【题型】证明题　【知识点】立体几何　【难度】easy
如图所示，圆锥的底面半径为 4，高为 4，线段 $AB$ 为圆锥底面 $\odot O$ 的直径，点 $C$ 在线段 $AB$ 上，且 $BC=3CA$，点 $D$ 是以 $BC$ 为直径的圆上一动点．

(1) 当 $CD=CO$ 时，证明：平面 $PAD \perp$ 平面 $POD$；

(2) 当三棱锥 $P-BCD$ 的体积最大时，求 $PB$ 与平面 $PAD$ 所成角的正弦值.
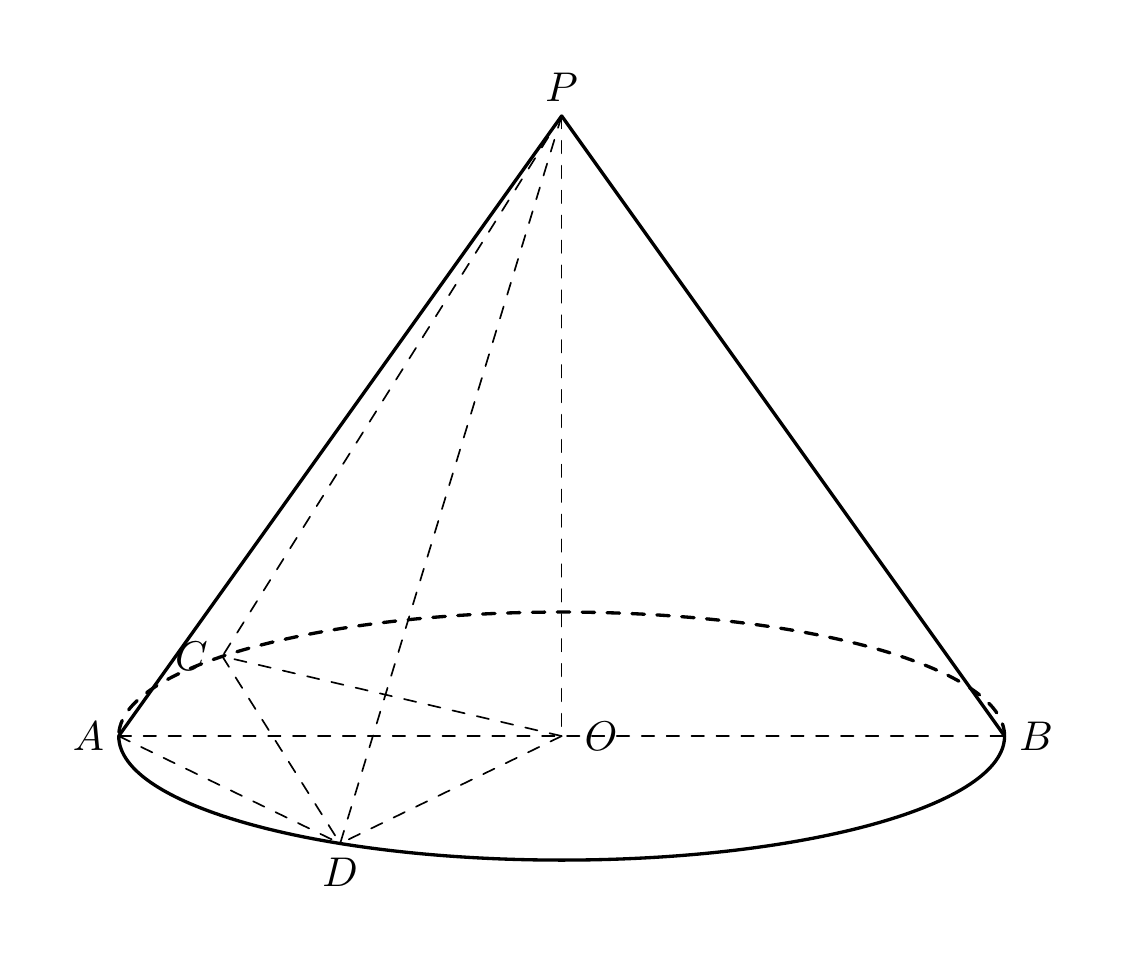
【解答】
【答案】(1)证明见解析

(2) $\frac{3\sqrt{86}}{43}$

【分析】(1) 由 $PO$ 垂直于圆锥的底面，所以 $PO \perp AD$，再由 $CD=CO$，得到 $AD \perp OD$，利用线面垂直的判定定理，证得 $AD \perp$ 平面 $POD$，进而证得平面 $PAD \perp$ 平面 $POD$．

(2) 当三棱锥 $P-BCD$ 的体积最大时，得到 $D$ 为弧 $BC$ 的中点，以 $O$ 为原点，建立空间直角坐标系，求得平面 $PAD$ 的一个法向量 $\vec{n}$ 和向量 $\overrightarrow{PB}$，结合向量的夹角公式，即可求解.

【详解】(1) 因为 $PO$ 垂直于圆锥的底面，所以 $PO \perp AD$，
当 $CD=CO$ 时，$CD=OC=AC$，所以 $AD \perp OD$，
又因为 $OD \cap PO=O$，且 $OD$、$PO \subset$ 平面 $POD$，所以 $AD \perp$ 平面 $POD$，
因为 $AD \subset$ 平面 $PAD$，所以平面 $PAD \perp$ 平面 $POD$．

(2) 当三棱锥 $P-BCD$ 的体积最大时，只需 $\triangle BCD$ 的面积最大，此时 $D$ 为弧 $BC$ 的中点，如图所示，以 $O$ 为原点，建立空间直角坐标系，

因为 $BC=3CA$，所以 $A(0,-4,0)$，$B(0,4,0)$，$P(0,0,4)$，$D(3,1,0)$，
则 $\overrightarrow{PB}=(0,4,-4)$，$\overrightarrow{PD}=(3,1,-4)$，$\overrightarrow{AP}=(0,4,4)$，

设平面 $PAD$ 的法向量为 $\vec{n}=(x,y,z)$，则
\[
\begin{cases}
\vec{n} \cdot \overrightarrow{AP} = 4y + 4z = 0 \\
\vec{n} \cdot \overrightarrow{PD} = 3x + y - 4z = 0
\end{cases},
\]
取 $x=5$，得 $y=-3$，$z=3$，所以 $\vec{n}=(5,-3,3)$，

设 $PB$ 与平面 $PAD$ 所成角为 $\theta$，
则
\[
\sin\theta = \left|\cos\langle \overrightarrow{PB},\vec{n} \rangle\right|
= \frac{|\overrightarrow{PB} \cdot \vec{n}|}{|\overrightarrow{PB}| \cdot |\vec{n}|}
= \frac{6}{\sqrt{86}} = \frac{3\sqrt{86}}{43},
\]
所以直线 $PB$ 与平面 $PAD$ 所成角正弦值为 $\frac{3\sqrt{86}}{43}$．
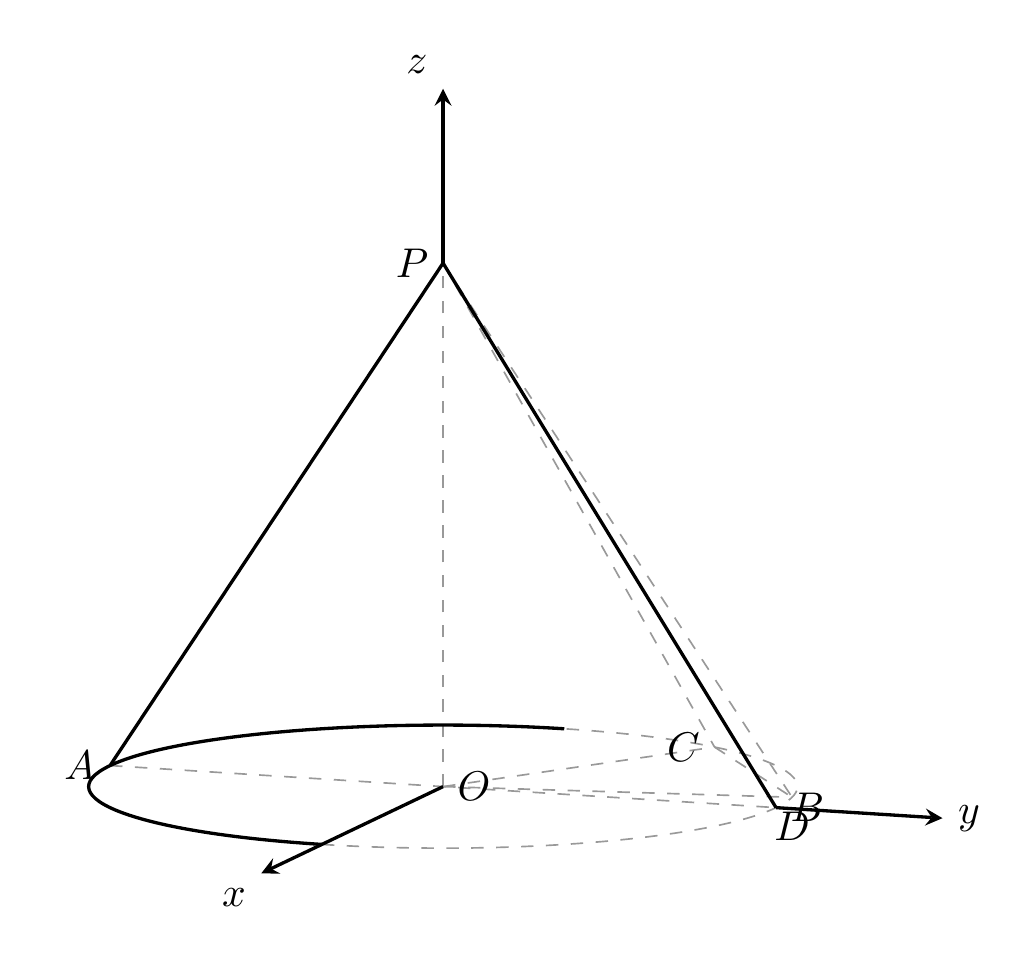